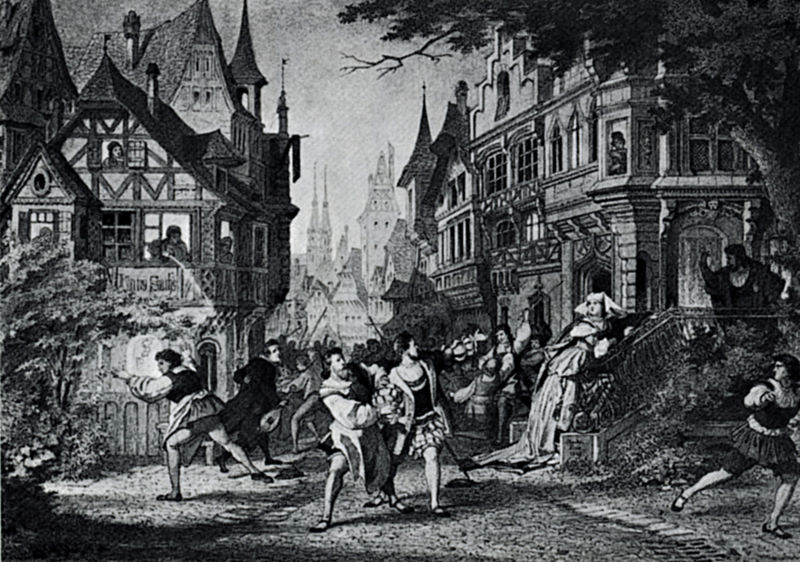
Titel: Szenenillustration zu "Die Meistersinger von Nürnberg" nach der Münchner Uraufführung vom 21.Juni 1868. 2.Aufzug, 6.Szene, Straße in Nürnberg, Prügelszene
Künstler: Theodor Pixis
Schlagwörter: baum, gemälde, himmel, mann, schatten, wasser, weiß, bäume, frauen, menschen, stadt, fenster, frau, grau, kleid, licht, männer, nacht, schwarz, skizze, strasse, szene, zeichnung, blick, gebäude, haus, weg, haube, malerei, architektur, blicke, historie, kleidung, häuser, strauch, brüstung, kirche, personen, gesang, musik, theater, renaissance, turm, fassade, gasse, ort, spieler, laufen, zug, dorf, dächer, giebel, grafik, graphik, figuren, romantik, angst, krieg, treppe, soldaten, geländer, flucht, ortschaft, spiel, strümpfe, erker, türme, abschied, aufruhr, druck, stich, schwarzweiß, waffen, waffe, getümmel, panik, rennen, tumult, volk, flüchten, gotisch, mittelalter, fachwerk, fachwerkhaus, umschauen, fachwerkhäuser, prozession, männder, laute, mandoline, vertreibung, altdeutsch, gasthaus, stufengiebel, treppengiebel, bewohner, umsehen, gotsch, tumutl